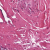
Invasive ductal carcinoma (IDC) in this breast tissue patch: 0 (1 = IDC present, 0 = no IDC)